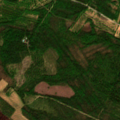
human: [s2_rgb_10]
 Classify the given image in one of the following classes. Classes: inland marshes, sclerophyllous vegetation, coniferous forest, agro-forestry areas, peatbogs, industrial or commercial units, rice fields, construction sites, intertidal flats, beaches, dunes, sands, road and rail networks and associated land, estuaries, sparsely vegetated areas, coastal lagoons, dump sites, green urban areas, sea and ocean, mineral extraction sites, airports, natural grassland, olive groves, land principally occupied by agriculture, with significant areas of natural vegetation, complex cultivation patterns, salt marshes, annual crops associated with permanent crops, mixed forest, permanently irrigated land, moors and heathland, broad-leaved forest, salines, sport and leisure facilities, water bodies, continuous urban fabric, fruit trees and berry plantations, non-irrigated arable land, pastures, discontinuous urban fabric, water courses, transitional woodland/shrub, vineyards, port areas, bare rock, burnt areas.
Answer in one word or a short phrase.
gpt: land principally occupied by agriculture, with significant areas of natural vegetation, mixed forest, transitional woodland/shrub, peatbogs